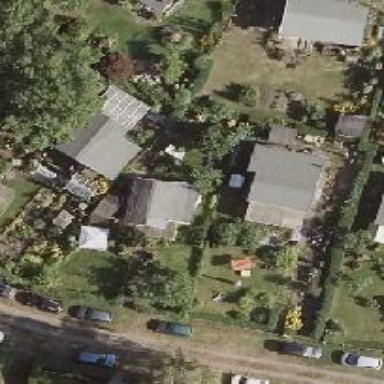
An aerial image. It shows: Plot within allotments.